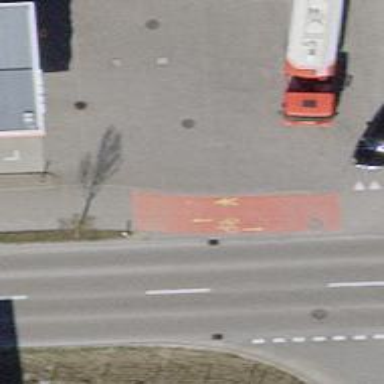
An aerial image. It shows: Uncontrolled crossing on the road.